Question: This is related to: <URL>
When I run my application through JDK 1.6.0_24 the fonts render in a particular way that I really like. However, when I run my application through JRE 1.6.0_24, they render in a way that I don't like.
Here's the difference: (JDK render on top, JRE render on bottom)

So, how I can make the JRE render fonts the same way as the JDK?
Thanks!
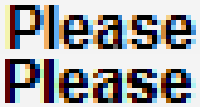
Answer: So, I'm thinking this might be a "bug" in some versions of Java 6. I just updated to Java 6 Update 35 and both the JDK and JRE render fonts correctly and as I would expect. So there you have it.